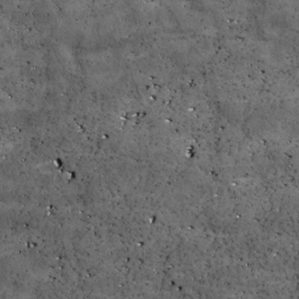
Label: non_frost